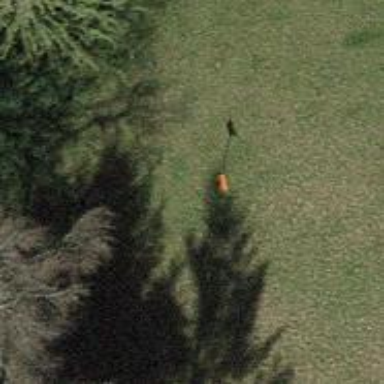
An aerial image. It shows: Pole with roof covering.